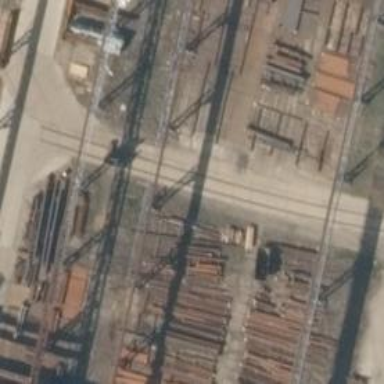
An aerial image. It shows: Unused railway yard.